Field crop: tomato
Growth stage: 1
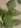
Species: solanum